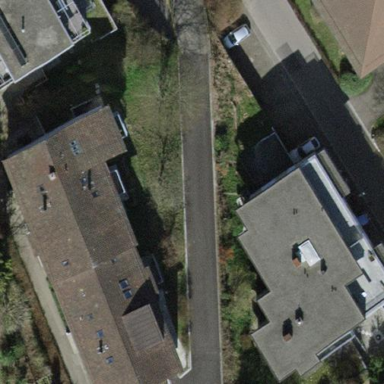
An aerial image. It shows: Apartment building with tile roof.